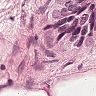
Metastatic tissue present: yes